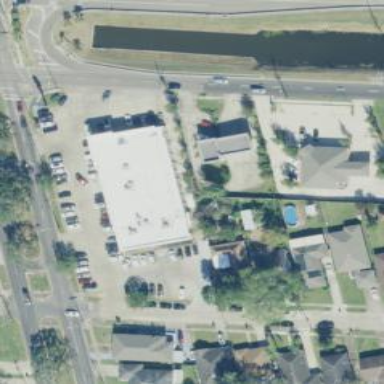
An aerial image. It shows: Pharmacy providing healthcare services.